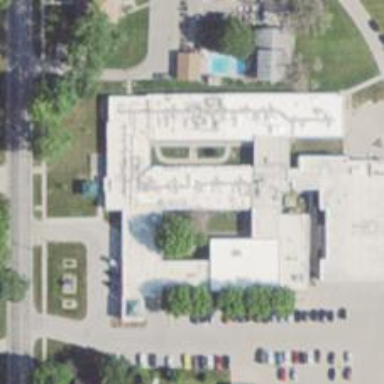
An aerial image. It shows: Nursing home.